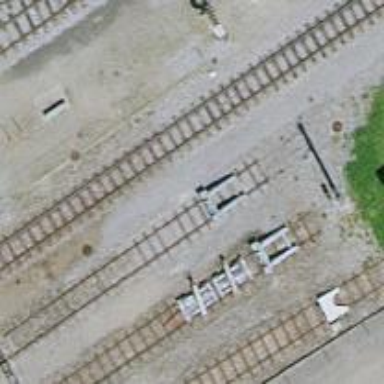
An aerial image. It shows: Narrow-gauge railway yard with one track. The yard is electrified with contact line.